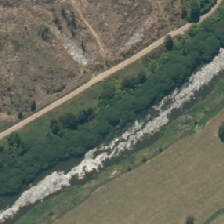
Land cover: deciduous_hardwood